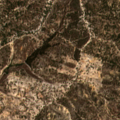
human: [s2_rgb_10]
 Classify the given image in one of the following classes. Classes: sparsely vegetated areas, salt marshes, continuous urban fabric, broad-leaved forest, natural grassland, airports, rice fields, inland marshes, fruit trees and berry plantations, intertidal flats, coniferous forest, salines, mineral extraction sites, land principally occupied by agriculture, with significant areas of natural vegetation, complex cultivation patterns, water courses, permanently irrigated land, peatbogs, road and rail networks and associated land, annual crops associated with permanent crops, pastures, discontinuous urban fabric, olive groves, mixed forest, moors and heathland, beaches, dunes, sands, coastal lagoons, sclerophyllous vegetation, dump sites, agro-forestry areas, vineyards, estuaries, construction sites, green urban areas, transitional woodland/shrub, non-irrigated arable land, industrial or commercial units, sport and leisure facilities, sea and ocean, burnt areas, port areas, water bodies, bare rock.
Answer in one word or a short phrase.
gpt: broad-leaved forest, mixed forest